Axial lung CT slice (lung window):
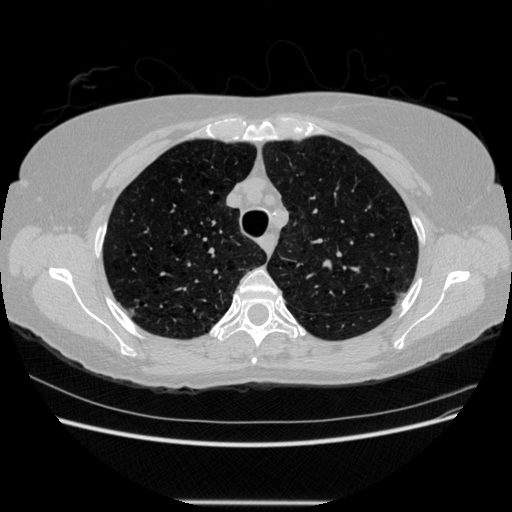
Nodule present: no